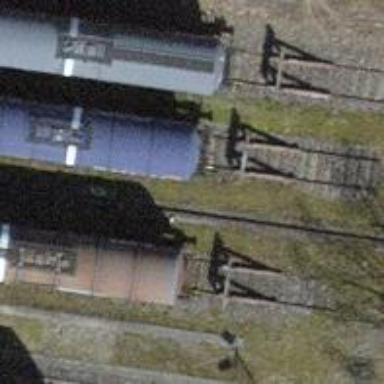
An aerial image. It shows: Railway buffer stop.